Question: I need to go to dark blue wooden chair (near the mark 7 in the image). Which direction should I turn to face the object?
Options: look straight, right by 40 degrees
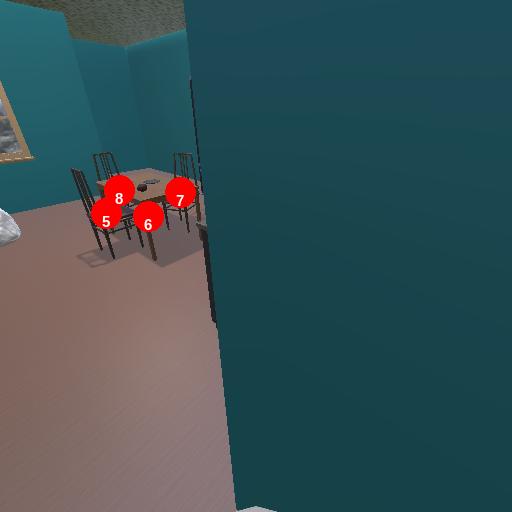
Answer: look straight